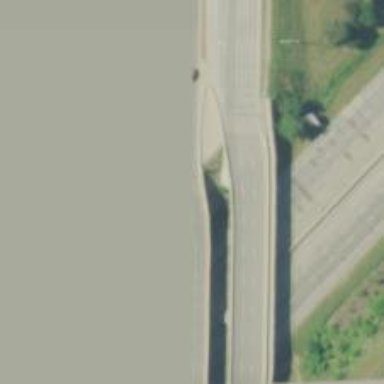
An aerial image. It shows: Trunk highway.